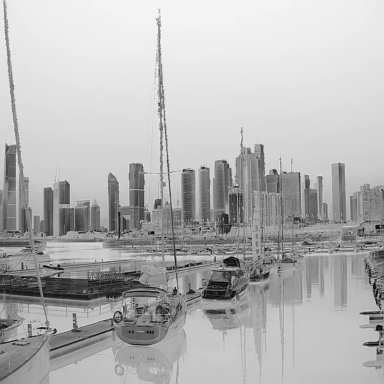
There are nine objects shown in the infrared image, including five sailboats, and four canoes.